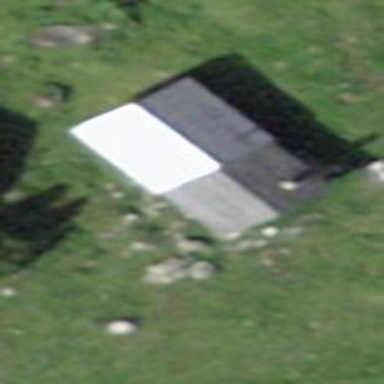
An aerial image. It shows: Cabin is depicted in the image.